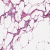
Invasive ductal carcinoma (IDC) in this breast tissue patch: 0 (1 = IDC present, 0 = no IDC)